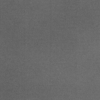
Label: dusty